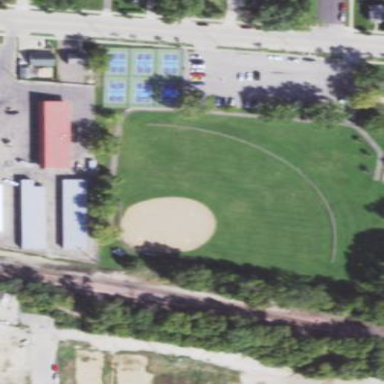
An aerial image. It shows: Baseball pitch for leisure and sports activities.